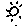
Label: sun